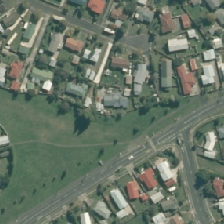
Land cover: urban_parkland